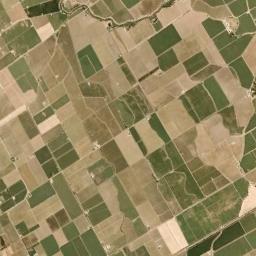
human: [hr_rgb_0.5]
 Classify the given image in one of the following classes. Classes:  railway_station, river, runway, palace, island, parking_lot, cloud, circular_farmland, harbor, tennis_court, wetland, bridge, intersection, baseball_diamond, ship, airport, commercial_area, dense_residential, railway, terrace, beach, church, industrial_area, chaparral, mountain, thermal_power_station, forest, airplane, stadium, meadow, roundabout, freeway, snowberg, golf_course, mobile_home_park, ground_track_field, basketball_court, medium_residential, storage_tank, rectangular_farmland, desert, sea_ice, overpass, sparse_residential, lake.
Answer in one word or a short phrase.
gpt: rectangular_farmland